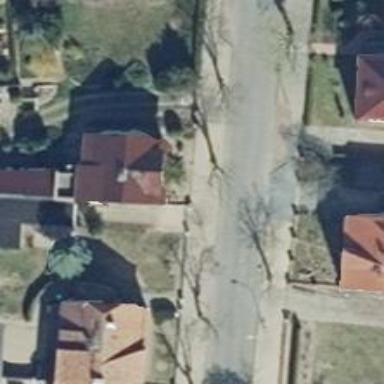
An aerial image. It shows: Residential road.